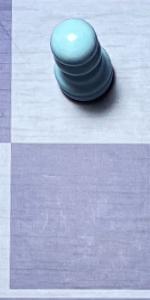
Label: Empty